Interaction volume radius: 10 \u00c5
Interaction volume height: 25 \u00c5
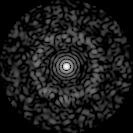
Disorder parameter: 0.8344